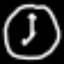
Label: clock